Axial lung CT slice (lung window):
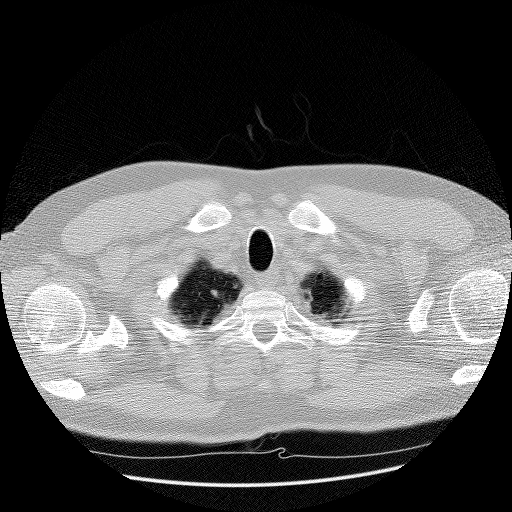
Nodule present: no